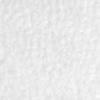
Label: no_change